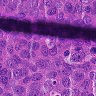
Metastatic tissue present: yes